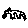
Label: cat